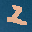
Label: 2